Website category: auto
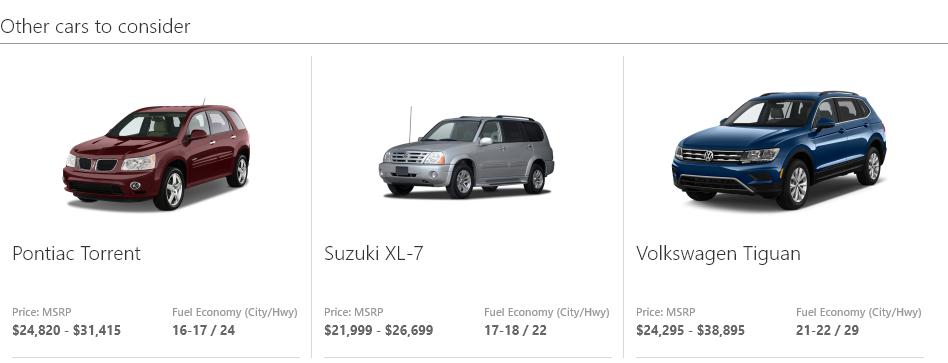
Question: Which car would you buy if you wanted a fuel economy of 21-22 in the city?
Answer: Volkswagen Tiguan

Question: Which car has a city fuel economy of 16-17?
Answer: Pontiac Torrent

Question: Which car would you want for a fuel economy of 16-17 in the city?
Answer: Pontiac Torrent

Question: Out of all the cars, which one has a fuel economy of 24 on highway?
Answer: Pontiac Torrent

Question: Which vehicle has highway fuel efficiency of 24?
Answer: Pontiac Torrent

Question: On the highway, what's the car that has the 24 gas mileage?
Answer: Pontiac Torrent

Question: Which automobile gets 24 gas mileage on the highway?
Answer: Pontiac Torrent

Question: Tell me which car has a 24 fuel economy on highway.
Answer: Pontiac Torrent

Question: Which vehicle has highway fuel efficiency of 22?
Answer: Suzuki XL-7

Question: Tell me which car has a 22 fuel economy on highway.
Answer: Suzuki XL-7